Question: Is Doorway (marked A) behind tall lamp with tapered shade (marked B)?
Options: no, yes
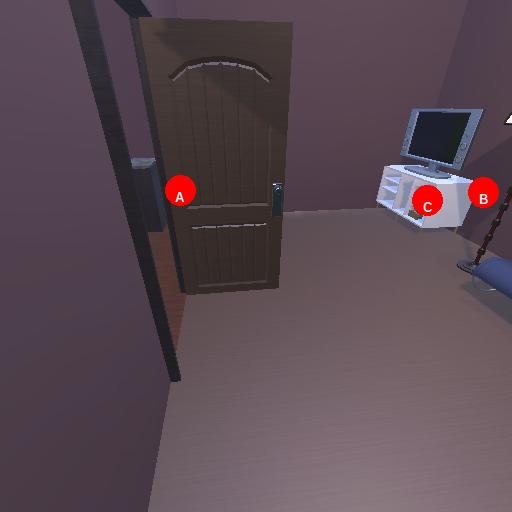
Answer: no